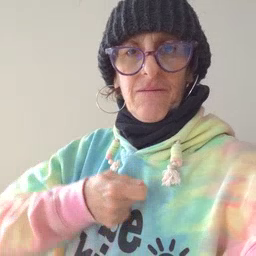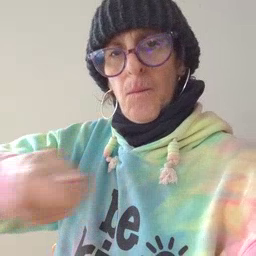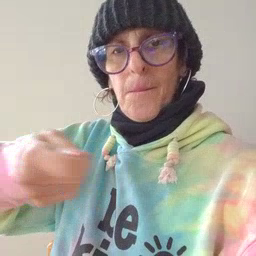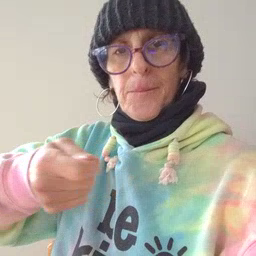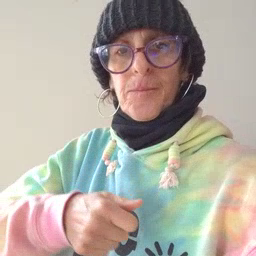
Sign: vacuum